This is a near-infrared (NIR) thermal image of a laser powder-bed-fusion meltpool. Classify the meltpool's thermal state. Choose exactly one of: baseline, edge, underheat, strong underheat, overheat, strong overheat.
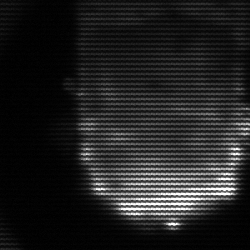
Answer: baseline